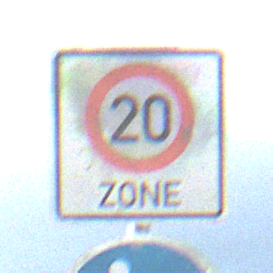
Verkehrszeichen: BeginnZone20
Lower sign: Gehweg
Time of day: SunriseSunset
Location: Outdoor (Nature)
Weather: PartlyCloudy
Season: NotSpecified
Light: Natural